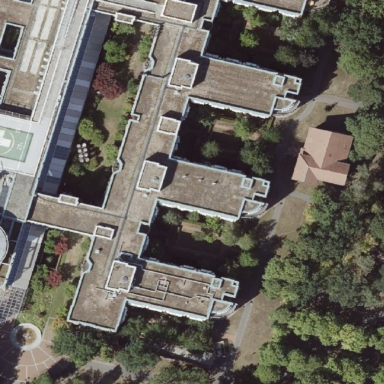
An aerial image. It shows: Hospital building with flat roof.